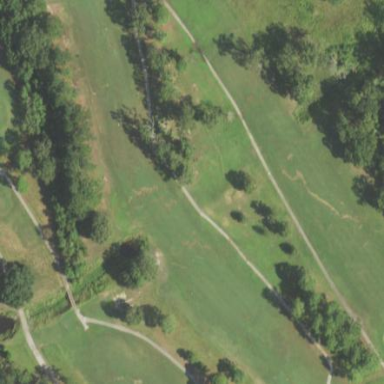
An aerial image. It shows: Area of rough grass used for golf.